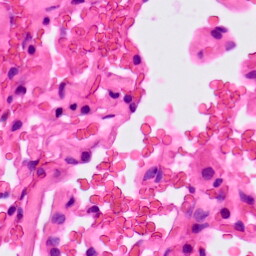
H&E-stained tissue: Lung